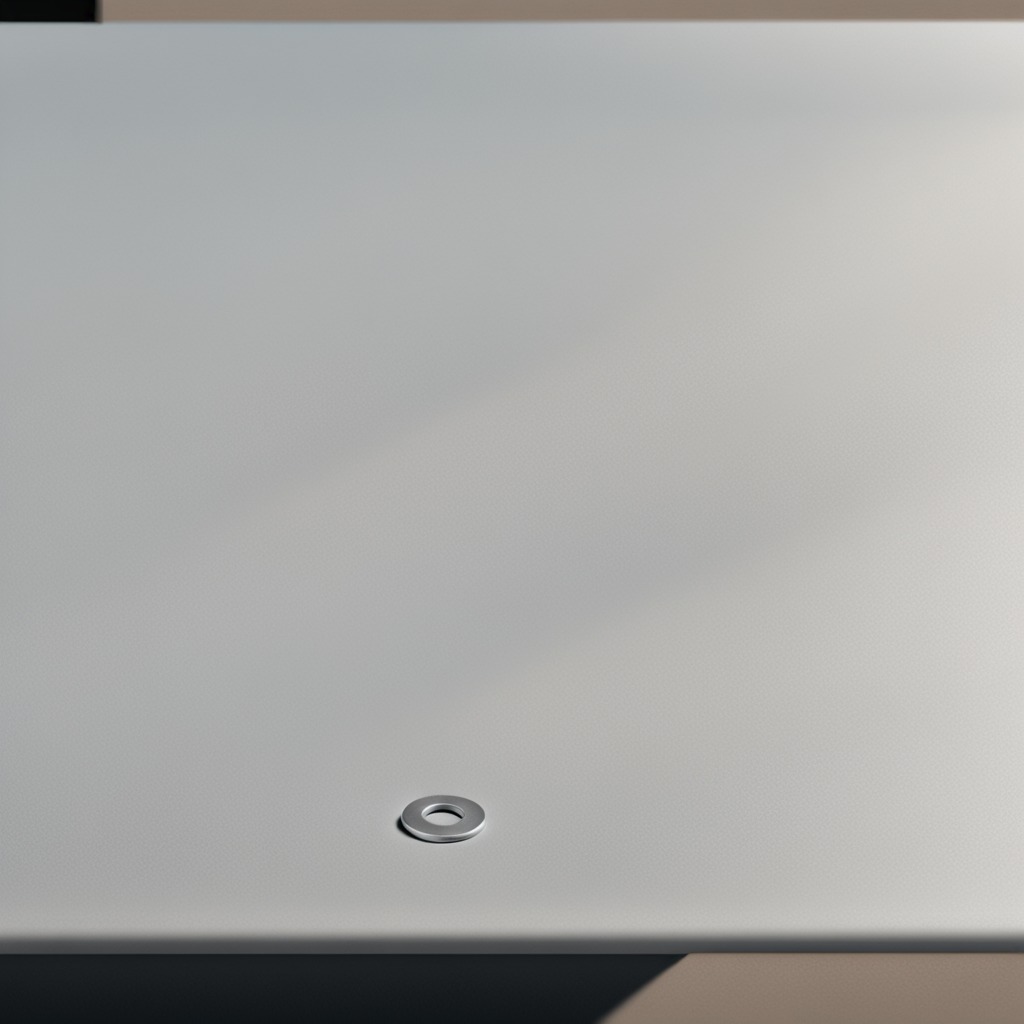
A flat metal washer is lying on a clean utility table in a temporary outdoor tool station.